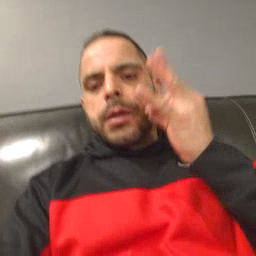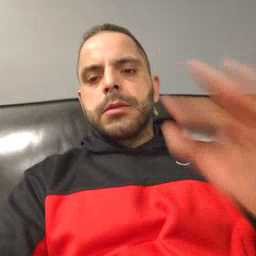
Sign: cat